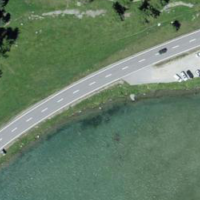
EUNIS habitat code: 14
Species observed at this site:
Tachybaptus ruficollis
Poecile palustris
Aythya fuligula
Podiceps cristatus
Fulica atra
Anas platyrhynchos